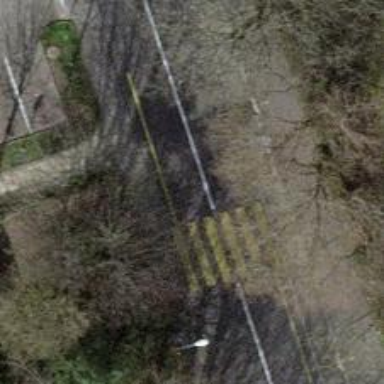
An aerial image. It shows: Unmarked crossing with zebra reference sign on the road.